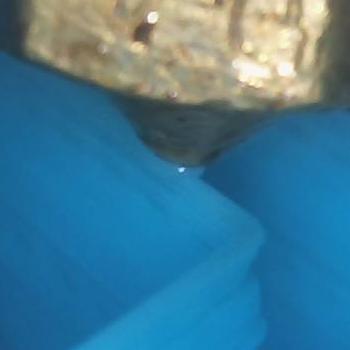
Flow rate: 283%